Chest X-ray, PA view. Patient: 46 years old, sex M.
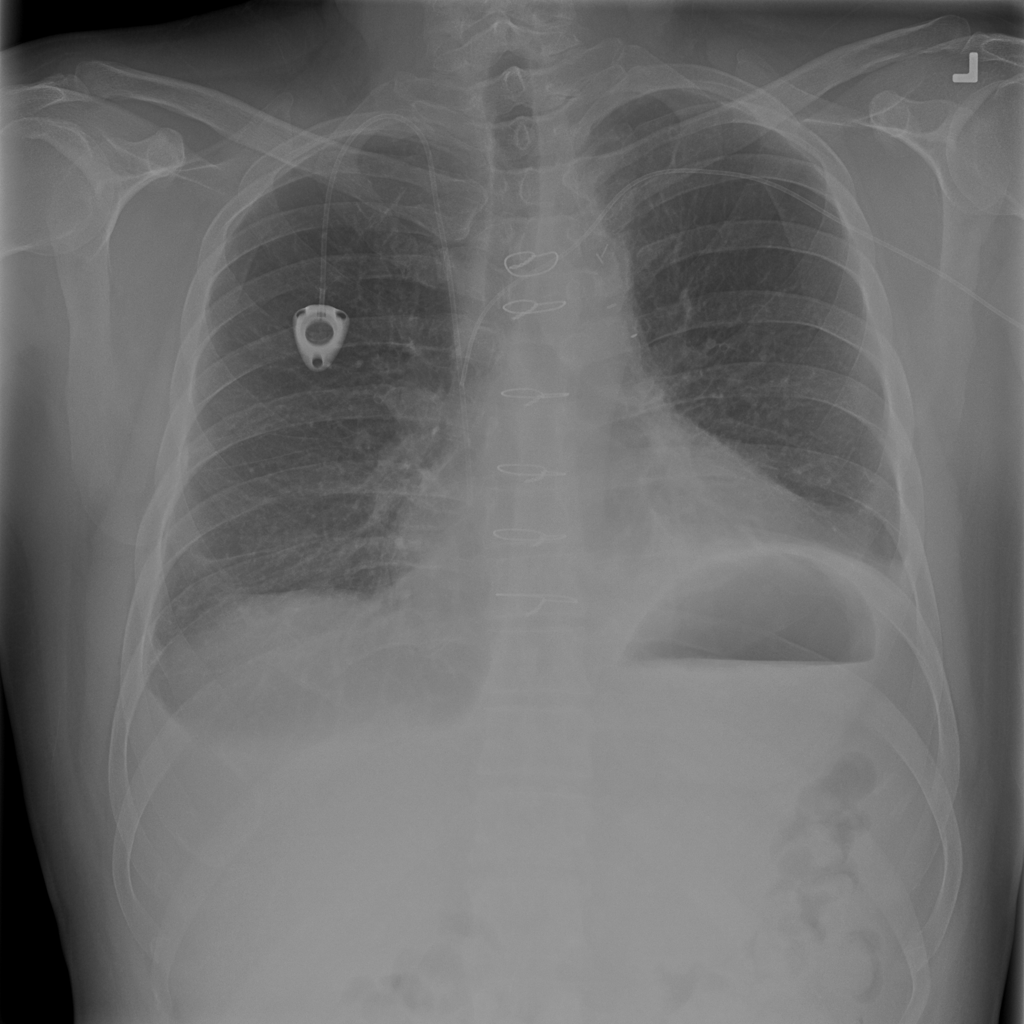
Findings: Atelectasis, Infiltration